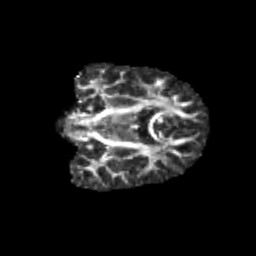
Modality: FA
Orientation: coronal
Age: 10
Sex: male
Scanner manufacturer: siemens
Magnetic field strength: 3 T
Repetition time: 3.8 s
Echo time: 0.07 s